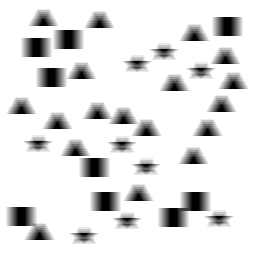
Squares: 9
Triangles: 18
Stars: 9
Total shapes: 36